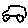
Label: car